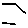
Label: hexagon